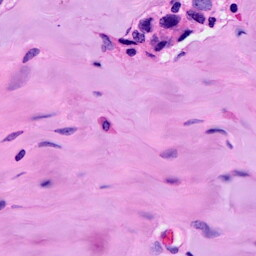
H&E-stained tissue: Breast